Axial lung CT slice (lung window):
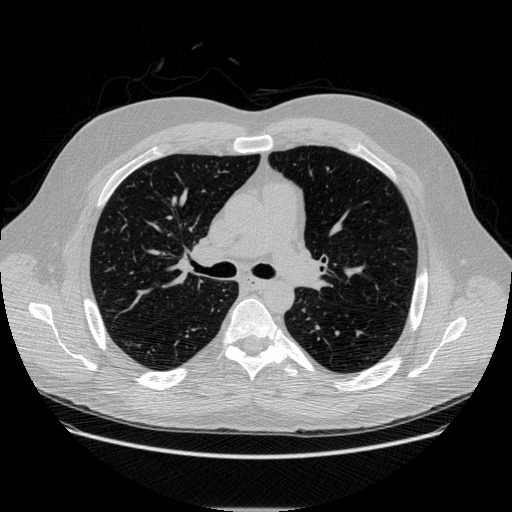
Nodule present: no